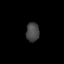
Tissue: lung
Cell type: Fibroblasts
Senescence score: 0.6281
Nuclear area (px): 246
Mean DAPI intensity: 70.72